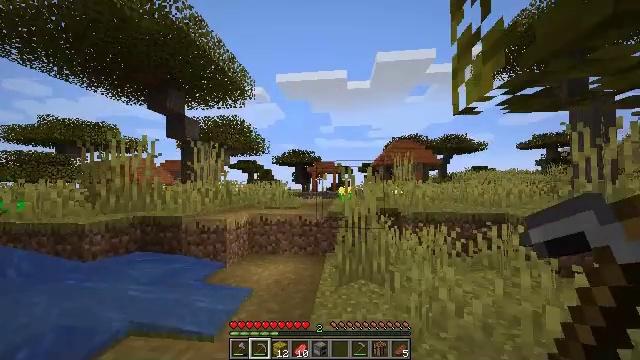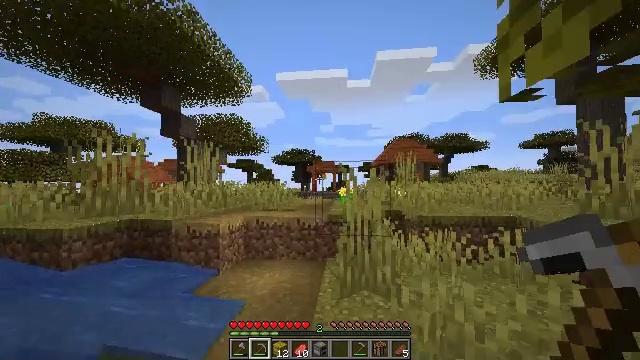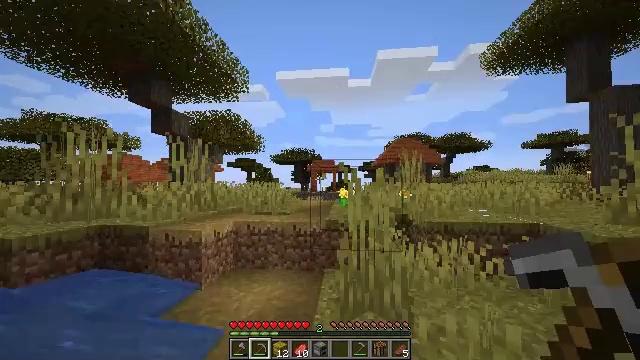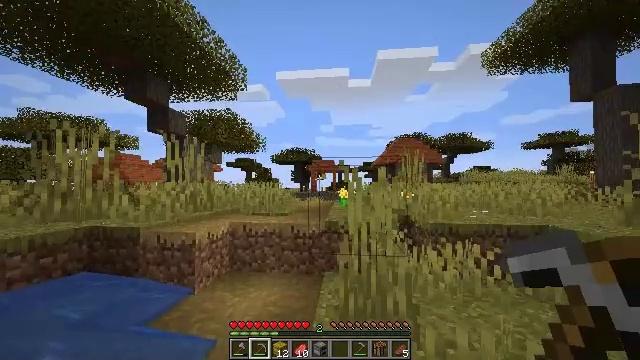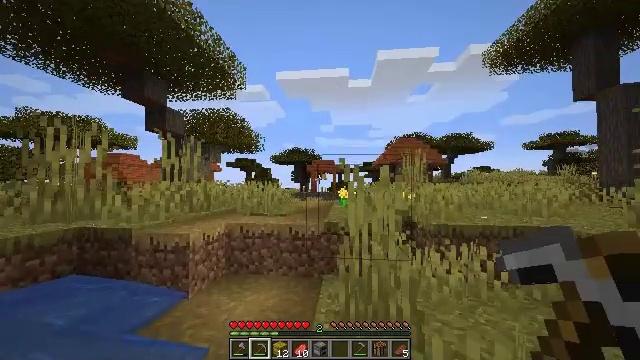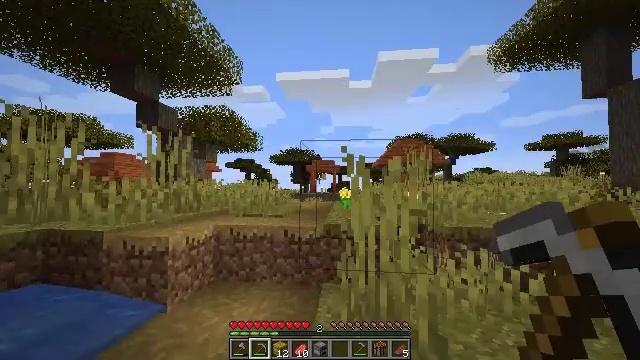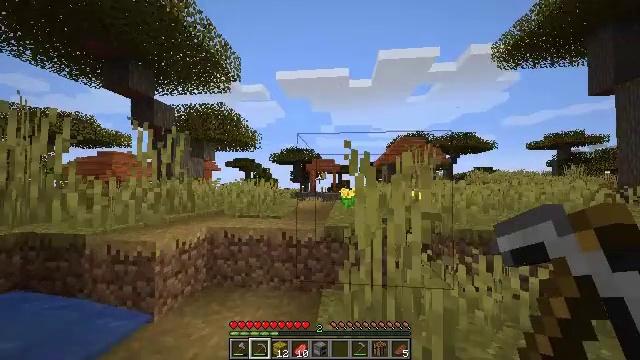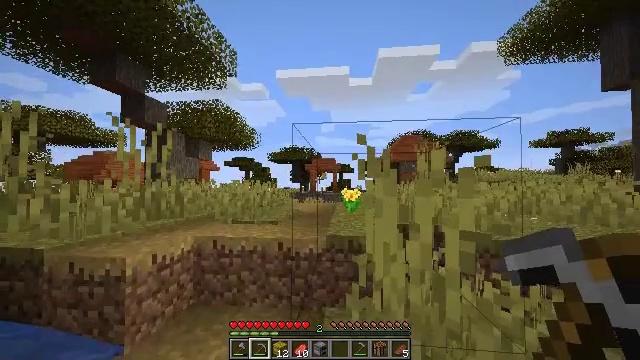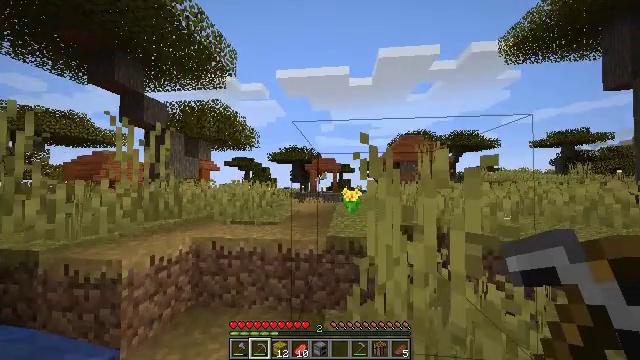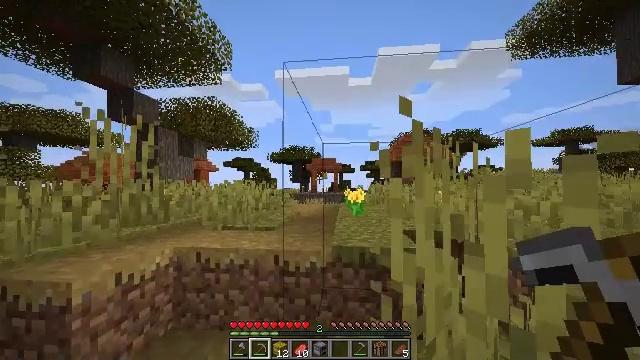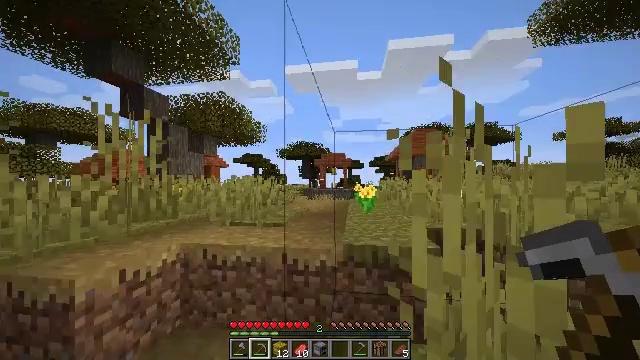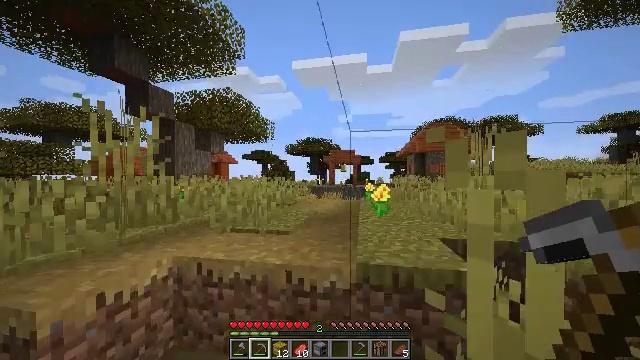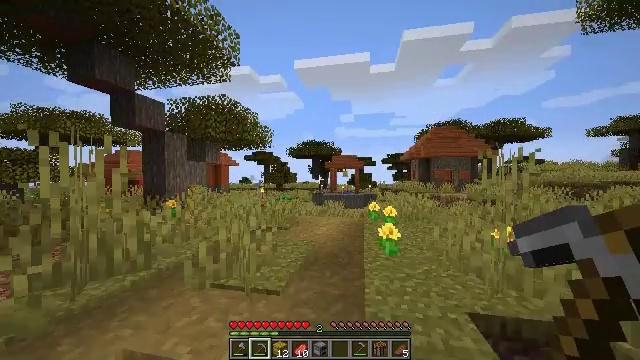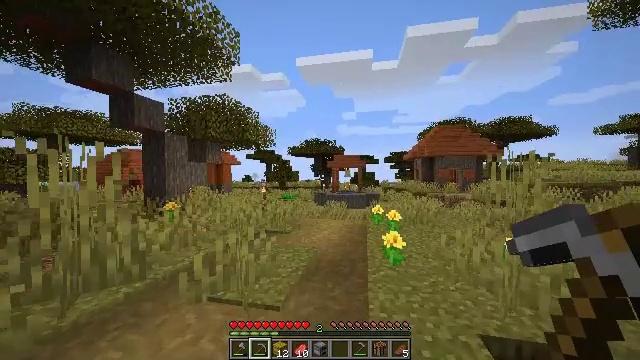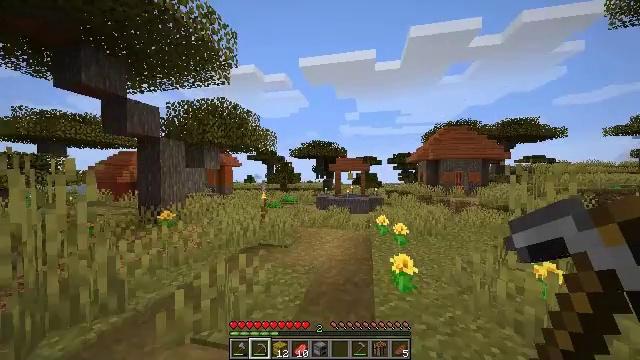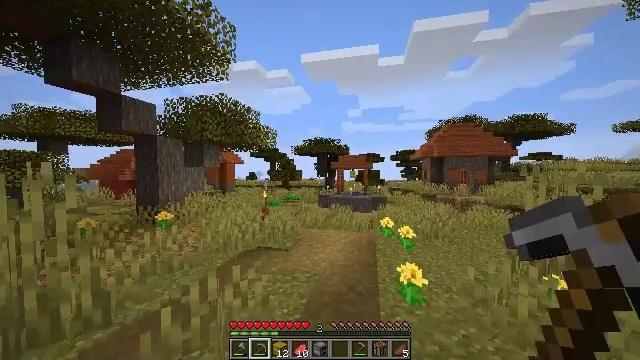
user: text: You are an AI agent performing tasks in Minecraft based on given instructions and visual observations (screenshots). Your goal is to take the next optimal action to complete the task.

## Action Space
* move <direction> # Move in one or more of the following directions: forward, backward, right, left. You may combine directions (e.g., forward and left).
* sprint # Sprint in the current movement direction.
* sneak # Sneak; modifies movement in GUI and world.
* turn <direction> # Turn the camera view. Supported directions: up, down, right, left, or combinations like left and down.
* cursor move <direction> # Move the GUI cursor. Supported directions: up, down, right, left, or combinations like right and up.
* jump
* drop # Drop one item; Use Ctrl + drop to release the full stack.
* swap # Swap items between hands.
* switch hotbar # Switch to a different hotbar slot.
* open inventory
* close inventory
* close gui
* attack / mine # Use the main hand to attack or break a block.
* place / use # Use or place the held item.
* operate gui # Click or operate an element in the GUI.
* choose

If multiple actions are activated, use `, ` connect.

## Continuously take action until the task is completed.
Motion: motion action
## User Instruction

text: Collect the bell.
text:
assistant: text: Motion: move forward, sprint
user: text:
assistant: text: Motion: move forward, sprint
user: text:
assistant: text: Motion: move forward, sprint
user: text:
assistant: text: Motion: move forward, sprint
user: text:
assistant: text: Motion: move forward, sprint
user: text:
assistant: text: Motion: move forward, sprint
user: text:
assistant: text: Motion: move forward, sprint
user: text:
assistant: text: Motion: move forward, sprint
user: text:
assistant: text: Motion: move forward, sprint
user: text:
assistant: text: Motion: move forward, sprint, turn left and down
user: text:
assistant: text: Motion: move forward, sprint, turn left and down, jump
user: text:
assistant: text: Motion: move forward, sprint, jump
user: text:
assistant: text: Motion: move forward, sprint, jump
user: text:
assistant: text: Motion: move forward, sprint
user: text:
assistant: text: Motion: move forward, sprint
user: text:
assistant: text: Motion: move forward, sprint
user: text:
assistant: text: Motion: move forward, sprint, turn left
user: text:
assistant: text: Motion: move forward, sprint, turn left
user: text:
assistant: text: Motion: move forward, sprint, turn left and down
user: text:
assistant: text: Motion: move forward, sprint, jump
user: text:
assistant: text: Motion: move forward, sprint, jump
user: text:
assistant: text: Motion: move forward, jump
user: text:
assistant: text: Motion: move forward, sprint, jump
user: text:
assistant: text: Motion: move forward, sprint
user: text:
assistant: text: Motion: move forward, sprint
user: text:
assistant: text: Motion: move forward, sprint
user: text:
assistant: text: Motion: move forward, sprint
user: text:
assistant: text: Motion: move forward, sprint
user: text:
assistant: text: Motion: move forward, sprint
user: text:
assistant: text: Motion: move forward, sprint